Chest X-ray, AP view. Patient: 60 years old, sex M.
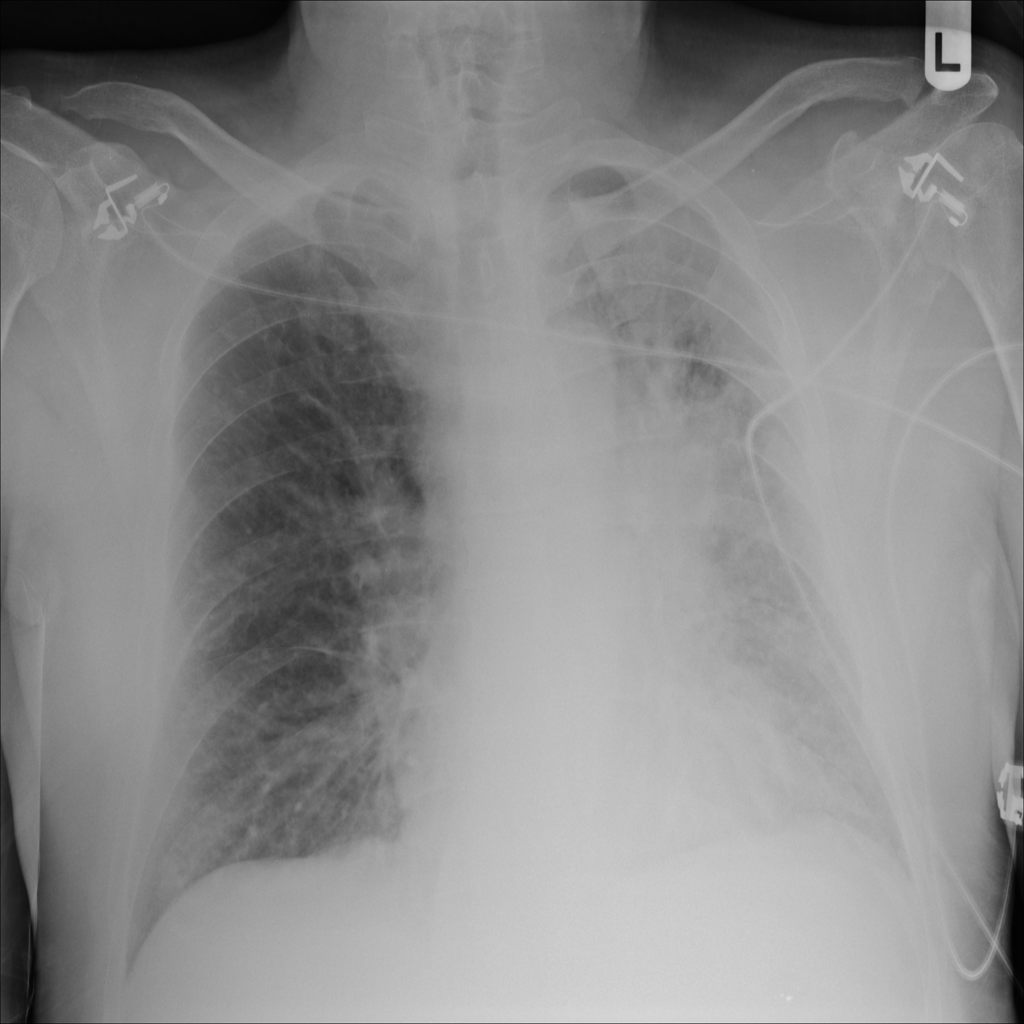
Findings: Atelectasis, Infiltration, Mass, Nodule